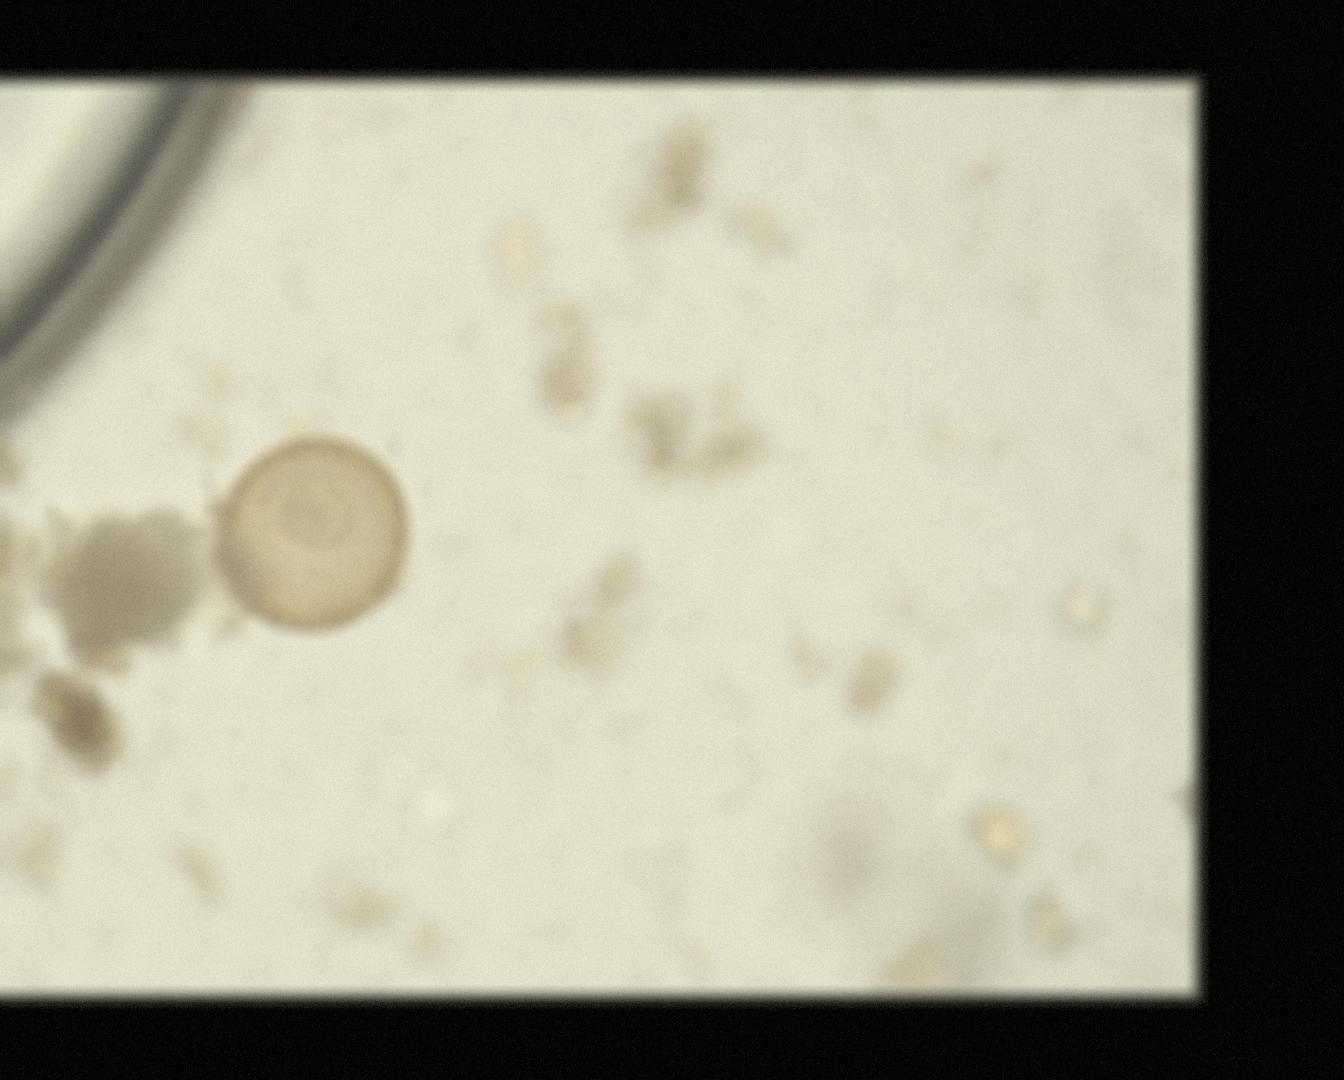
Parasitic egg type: Hymenolepis diminuta